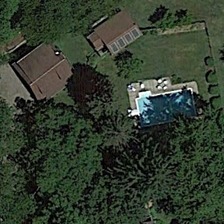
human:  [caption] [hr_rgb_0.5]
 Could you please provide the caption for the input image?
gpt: two buildings with a swimming pool is surrounded by green trees and meadows .

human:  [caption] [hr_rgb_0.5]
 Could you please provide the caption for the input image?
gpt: two buildings with a swimming pool is surrounded by green trees and meadows .

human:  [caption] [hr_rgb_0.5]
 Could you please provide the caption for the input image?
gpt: two buildings with a swimming pool is surrounded by green trees and meadows .

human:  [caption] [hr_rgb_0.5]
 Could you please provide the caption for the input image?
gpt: two buildings with a swimming pool is surrounded by green trees and meadows .

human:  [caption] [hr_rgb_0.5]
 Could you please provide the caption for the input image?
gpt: two buildings with a swimming pool is surrounded by green trees and meadows .